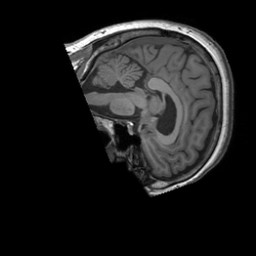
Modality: T1w
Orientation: sagittal
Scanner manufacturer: siemens
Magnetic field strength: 3 T
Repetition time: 1.9 s
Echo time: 0.00252 s